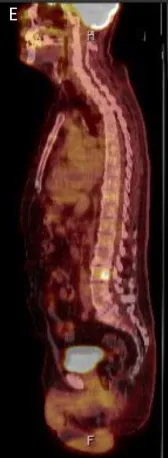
PET-CT scans from initial presentation in october 2021. (C) ipsilateral FDG positive lymphnode in the aortopulmonary window.
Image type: radiology (pet)